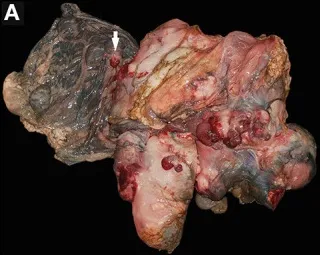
(A,B) Abomasal fibrosarcoma from a goat. (A) Fibrosarcoma in toto with adjacent mesenterium and mesenterial metastasis (arrow).
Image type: radiology (ct)